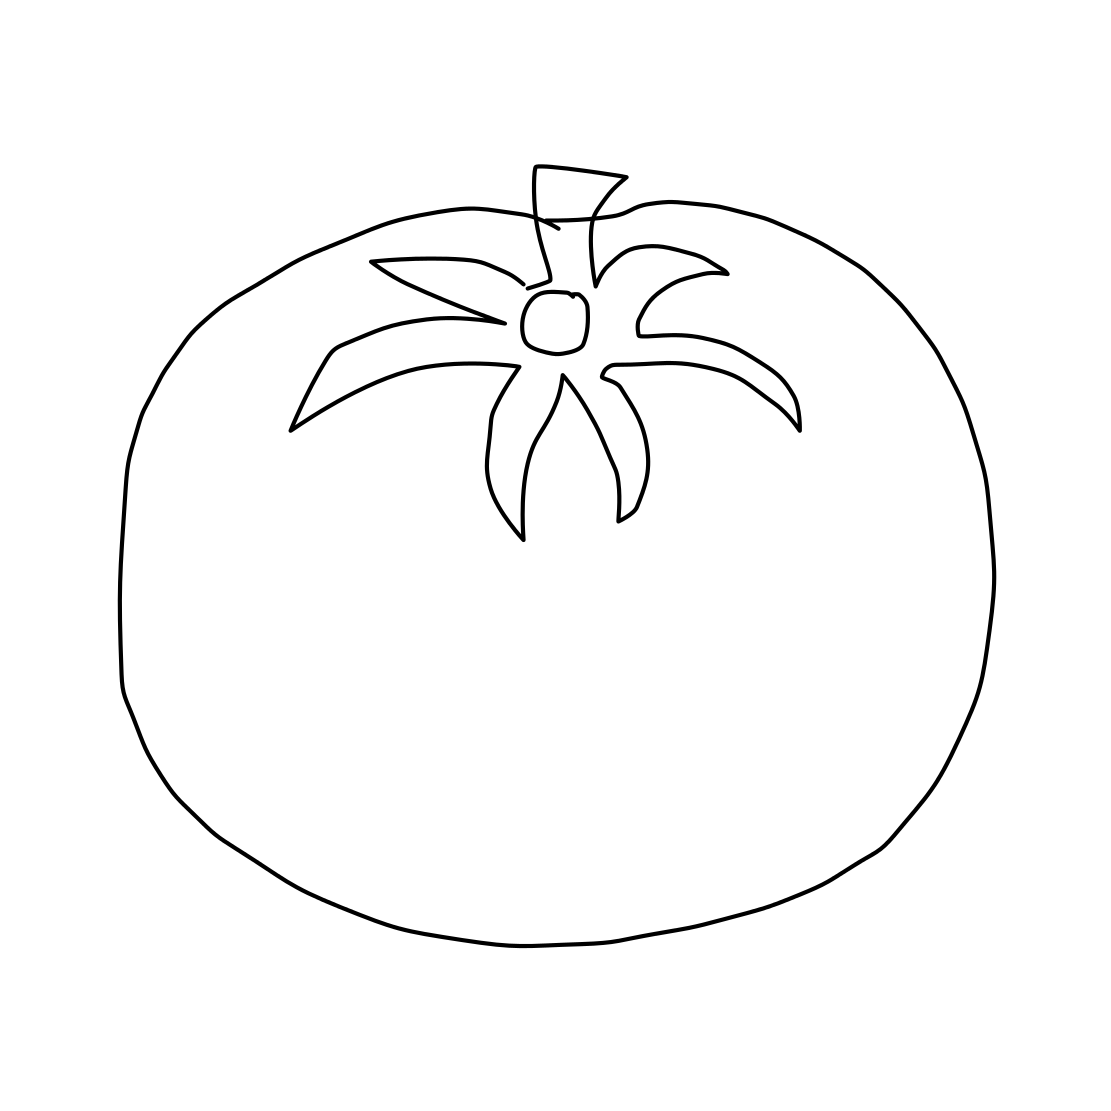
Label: tomato